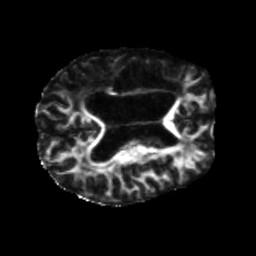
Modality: FA
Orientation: axial
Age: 46
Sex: male
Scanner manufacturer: siemens
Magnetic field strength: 3 T
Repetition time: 5.25 s
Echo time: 0.08 s